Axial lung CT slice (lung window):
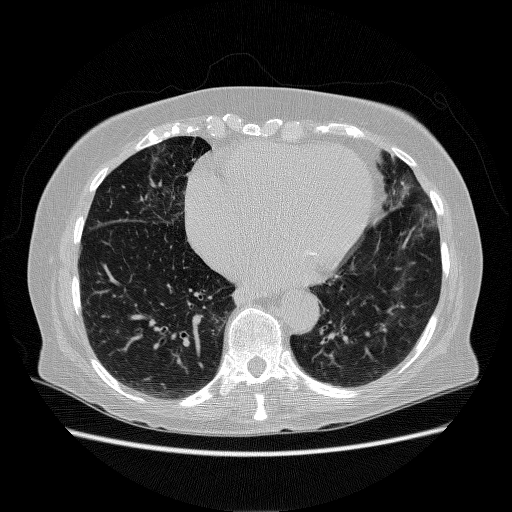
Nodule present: no